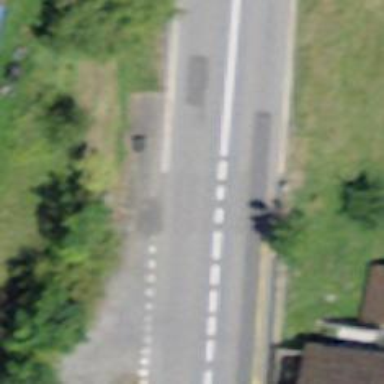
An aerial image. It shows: Public transport stop position.